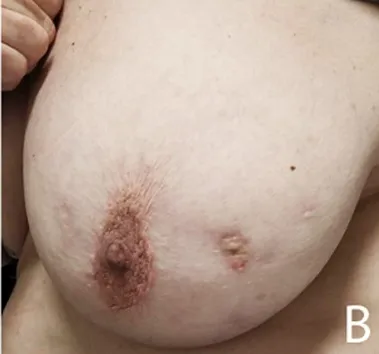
Calcinosis cutis lesions after six months of treatment with diltiazem; A-D) resolution of inflammatory process and skin scaring is observed in all locations previously affected by DCC.
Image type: medical_photograph (skin_photograph)